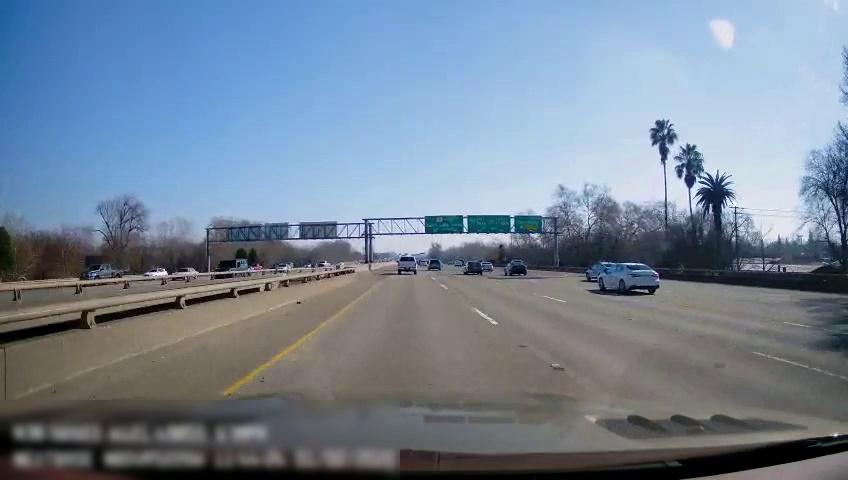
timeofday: Day
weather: Sunny
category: Drivable Space
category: Vehicles | Car
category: Vehicles | Truck
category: Vehicles | Car
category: Vehicles | SUV
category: Vehicles | Car
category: Vehicles | Truck
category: Drivable Space
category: Vehicles | Car
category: Vehicles | Car
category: Vehicles | Car
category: Vehicles | Car
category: Vehicles | Truck
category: Vehicles | Van
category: Vehicles | Car
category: Lanes | Current Lane
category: Lanes | Current Lane
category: Lanes | Alternate Lane
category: Lanes | Alternate Lane
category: Traffic | Signs
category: Traffic | Signs
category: Traffic | Signs
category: Traffic | Signs
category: Traffic | Signs
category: Traffic | Signs